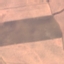
Land use / land cover class: AnnualCrop